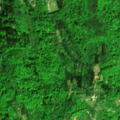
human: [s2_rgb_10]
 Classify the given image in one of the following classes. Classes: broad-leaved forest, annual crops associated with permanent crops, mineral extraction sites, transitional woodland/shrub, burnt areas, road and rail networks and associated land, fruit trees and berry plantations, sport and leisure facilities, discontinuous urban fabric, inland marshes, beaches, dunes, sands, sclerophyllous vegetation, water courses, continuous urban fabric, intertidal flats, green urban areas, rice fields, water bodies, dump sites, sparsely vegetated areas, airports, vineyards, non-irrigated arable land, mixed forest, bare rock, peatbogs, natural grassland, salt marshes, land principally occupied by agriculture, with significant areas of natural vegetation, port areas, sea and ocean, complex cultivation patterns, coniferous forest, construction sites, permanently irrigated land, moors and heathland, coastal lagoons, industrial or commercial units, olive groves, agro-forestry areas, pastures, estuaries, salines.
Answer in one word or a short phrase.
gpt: land principally occupied by agriculture, with significant areas of natural vegetation, broad-leaved forest, mixed forest